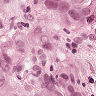
Metastatic tissue present: yes